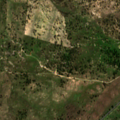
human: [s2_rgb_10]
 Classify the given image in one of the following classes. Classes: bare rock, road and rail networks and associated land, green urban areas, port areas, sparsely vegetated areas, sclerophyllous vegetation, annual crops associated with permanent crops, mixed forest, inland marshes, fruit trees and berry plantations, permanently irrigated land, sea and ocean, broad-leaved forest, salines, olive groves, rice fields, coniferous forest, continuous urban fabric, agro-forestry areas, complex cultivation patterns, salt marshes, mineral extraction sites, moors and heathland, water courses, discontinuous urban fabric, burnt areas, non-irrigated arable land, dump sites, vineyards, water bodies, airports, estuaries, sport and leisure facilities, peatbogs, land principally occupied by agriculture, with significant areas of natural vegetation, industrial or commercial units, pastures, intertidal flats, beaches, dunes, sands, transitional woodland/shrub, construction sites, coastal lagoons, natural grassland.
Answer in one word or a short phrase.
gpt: non-irrigated arable land, pastures, agro-forestry areas